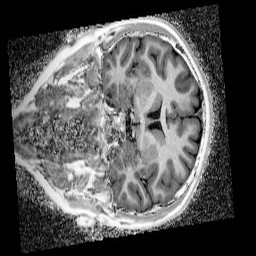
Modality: UNIT1_denoised
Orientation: coronal
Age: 11
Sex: female
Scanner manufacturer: siemens
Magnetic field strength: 3 T
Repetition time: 4 s
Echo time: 0.00299 s